Interaction volume radius: 5 \u00c5
Interaction volume height: 15 \u00c5
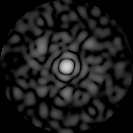
Disorder parameter: 0.7876